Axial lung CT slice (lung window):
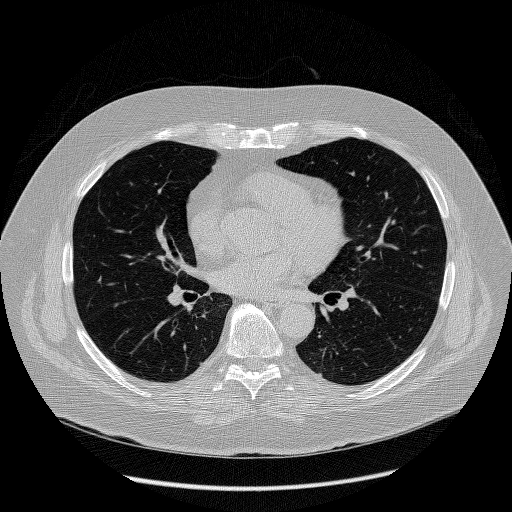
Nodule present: no